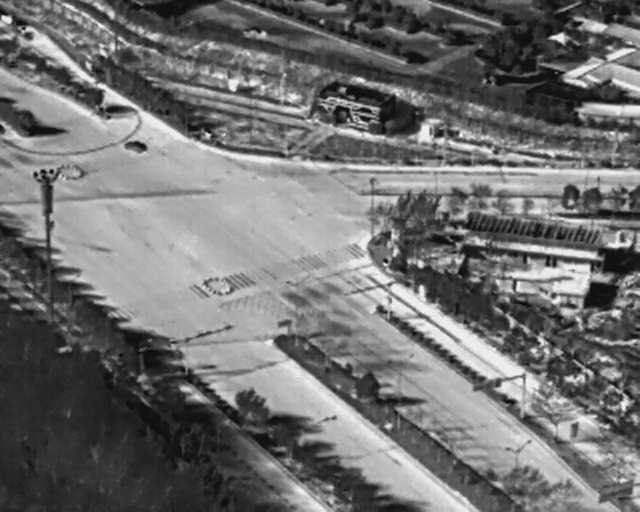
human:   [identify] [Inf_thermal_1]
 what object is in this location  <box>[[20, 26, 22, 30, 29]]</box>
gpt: <ref>1 small car at the top left</ref>